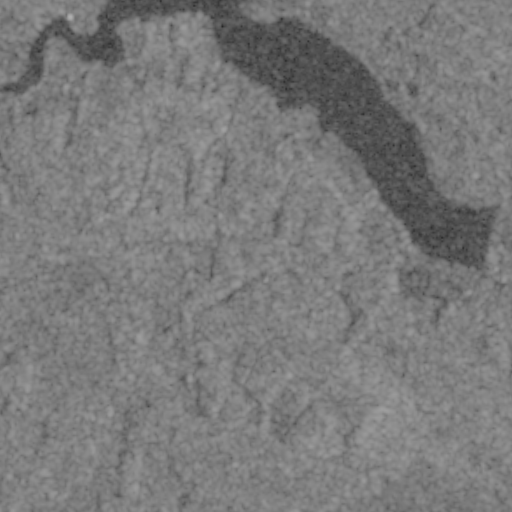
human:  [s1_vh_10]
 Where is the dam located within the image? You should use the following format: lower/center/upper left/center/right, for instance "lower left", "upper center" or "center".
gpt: The dam is located in the center right of the image.
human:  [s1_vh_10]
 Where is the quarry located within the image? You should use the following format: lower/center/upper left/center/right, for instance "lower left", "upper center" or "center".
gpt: The quarry is located in the upper right of the image.
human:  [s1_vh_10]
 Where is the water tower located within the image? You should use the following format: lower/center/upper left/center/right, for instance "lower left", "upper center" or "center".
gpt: The water tower is located in the center right of the image.
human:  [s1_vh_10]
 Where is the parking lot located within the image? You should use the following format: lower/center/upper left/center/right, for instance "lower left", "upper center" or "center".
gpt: There is no parking lot in the image.

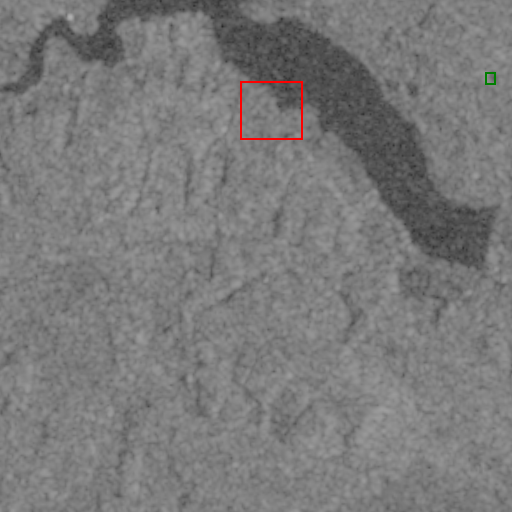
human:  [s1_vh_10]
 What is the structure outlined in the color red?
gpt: The structure outlined in red is a park.
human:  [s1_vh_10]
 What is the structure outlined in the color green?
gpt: The structure outlined in green is a quarry.
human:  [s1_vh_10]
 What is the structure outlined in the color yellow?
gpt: There is no yellow outline.